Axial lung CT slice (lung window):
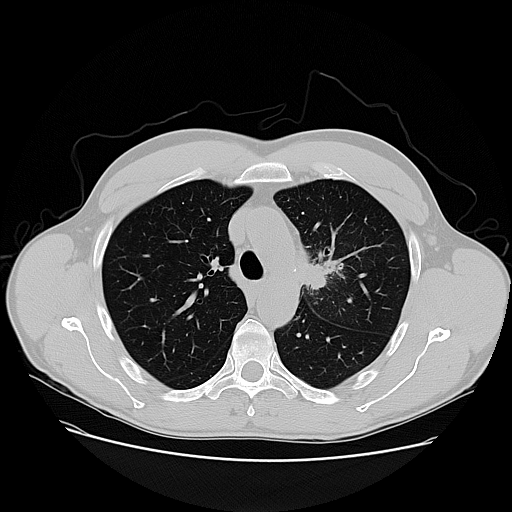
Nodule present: no